Question: I have a simple C# program that, when a user clicks on a button, opens a new frame with an activex flash object embedded in it. The code I use to open it is the following :
'''
private void button1_Click(object sender, EventArgs e)
{
Form f = new Form();
System.ComponentModel.ComponentResourceManager resources = new System.ComponentModel.ComponentResourceManager(typeof(Form1));
AxShockwaveFlashObjects.AxShockwaveFlash swf = new AxShockwaveFlashObjects.AxShockwaveFlash();
((System.ComponentModel.ISupportInitialize)(swf)).BeginInit();
f.SuspendLayout();
swf.Anchor = ((System.Windows.Forms.AnchorStyles)((((System.Windows.Forms.AnchorStyles.Top | System.Windows.Forms.AnchorStyles.Bottom)
| System.Windows.Forms.AnchorStyles.Left)
| System.Windows.Forms.AnchorStyles.Right)));
swf.Enabled = true;
swf.Location = new System.Drawing.Point(1, -1);
swf.Name = "axShockwaveFlash1";
swf.OcxState = ((System.Windows.Forms.AxHost.State)(resources.GetObject("axShockwaveFlash1.OcxState")));
swf.Size = new System.Drawing.Size(800, 600);
swf.TabIndex = 0;
f.AutoScaleDimensions = new System.Drawing.SizeF(6F, 13F);
f.AutoScaleMode = System.Windows.Forms.AutoScaleMode.Font;
f.ClientSize = new System.Drawing.Size(800, 600);
f.Controls.Add(swf);
f.Name = "Form1";
f.Icon = ((System.Drawing.Icon)(resources.GetObject("$this.Icon"))); ;
f.Text = "lol";
((System.ComponentModel.ISupportInitialize)(swf)).EndInit();
f.ResumeLayout(false);
swf.LoadMovie(0, "http://web2.flashgames.it/giochi/puzzle/kaleid/game.swf");
swf.DisableLocalSecurity();
f.Show();
}
'''
The test program has been run by several user, without any problem, except for one, that sees this:

I don't think that the problem is in the application itself, but in the flash player. So, the question is, what am I missing? Are there flash settings that force the window to have the default size?
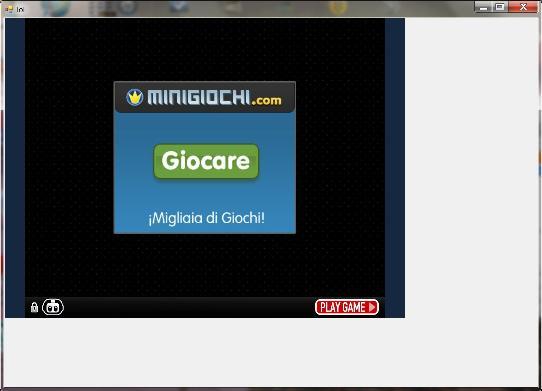
Answer: Looks like that user is running Windows at 120dpi, and WinForms is automatically making your form larger to accommodate. (You're explicitly setting AutoScaleMode on your form, i.e., explicitly telling it to make the form larger in higher-dpi modes.) It looks like the form is about 33% larger than the SWF, which is about right for 96 vs. 120 dpi.
But since you're hard-coding the control's size at 800x600, and not setting AutoScaleMode on it, it's exactly 800x600, i.e., smaller than the form.
To make them the same size, either set AutoScaleMode on 'swf' as well, or, better yet, don't duplicate the size -- remove Anchor and Size from 'swf', and set 'swf.Dock = DockStyle.Fill;' instead.
Then set windows to 120dpi and run, and see if the Flash app works correctly if it's not at 800x600 pixels. If not, you'll want to disable auto-scaling by changing your form's AutoScaleMode to None.